Question: I have a problem with Oracle 11g specific timestamp format.
This is what I have:
'select to_timestamp('21-OCT-15 08.24.30.000000000 PM','DD-MON-RR HH.MI.SSXFF AM') from dual;'
Response from database: 'ORA-01855: AM/A.M. or PM/P.M. required 01855. 00000 - "AM/A.M. or PM/P.M. required"'
I have also tried to alter session settings with several commands and still nothing.
'''
alter session set NLS_LANGUAGE='ENGLISH';
alter session set NLS_DATE_LANGUAGE='ENGLISH';
alter session set NLS_TIMESTAMP_FORMAT = 'DD-MON-RR HH.MI.SSXFF AM';
alter session set NLS_TIMESTAMP_TZ_FORMAT='DD-MON-RR HH.MI.SSXFF AM';
'''
I can't change timestamp format in SELECT statement, need to stay as it is. I guess the issue is in session settings.
Someone experienced in oracle database administration can suggest something, I will try. I know there are a couple of similar posts but I didn't find a solution. Thanks
Here are my session settings.
'''
select * from nls_session_parameters;
'''

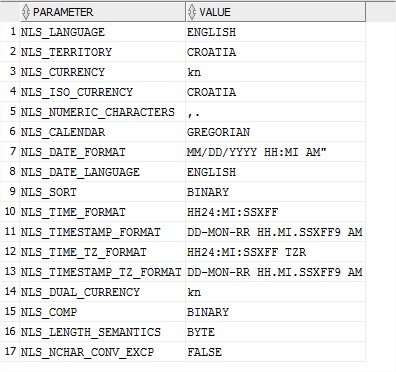
Answer: The core problem is that, on the session level, you have 'nls_numeric_characters=',.'' while your timestamp string contains dot ('.') as the seconds-from-microseconds delimiter instead.
The 'to_timestamp()' function can accept a third parameter for overrides of the NLS settings. Here's a small demo for you ...
'''
Connected to Oracle Database 12c Enterprise Edition Release 12.1.0.2.0
Connected as ******@******
--- This is how it behaves in your database (with "," as the decimals separator) ...
SQL> alter session set nls_numeric_characters = ',.';
Session altered
SQL> select to_timestamp('21-OCT-15 08.24.30.000000000 PM','DD-MON-RR HH.MI.SSXFF AM') as xx from dual;
select to_timestamp('21-OCT-15 08.24.30.000000000 PM','DD-MON-RR HH.MI.SSXFF AM') as xx from dual
ORA-01855: AM/A.M. or PM/P.M. required
--- This is how it behaves in my database (with "." as the decimals separator) ...
SQL> alter session set nls_numeric_characters = '. ';
Session altered
SQL> select to_timestamp('21-OCT-15 08.24.30.000000000 PM','DD-MON-RR HH.MI.SSXFF AM') as xx from dual;
XX
-------------------------------------------------
21.10.15 20:24:30.000000000
--- Now back to your database settings and let's make the conversion NLS-settings-indepenent ...
SQL> alter session set nls_numeric_characters = ',.';
Session altered
SQL> select to_timestamp('21-OCT-15 08.24.30.000000000 PM','DD-MON-RR HH.MI.SSXFF AM', 'nls_numeric_characters = ''. ''') as xx from dual;
XX
-------------------------------------------------
21.10.15 20:24:30,000000000
SQL>
'''
Please notice the third parameter to the 'to_timestamp()' function in the third SELECT. That's what you could do, too, apart from all the other correct answers.